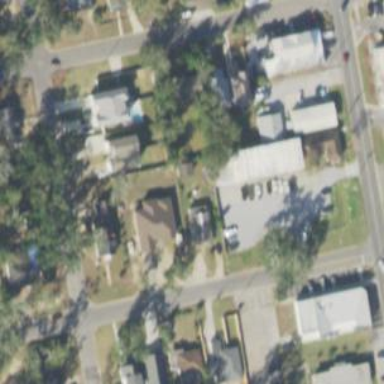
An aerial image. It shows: Residential area composed of single-family homes.